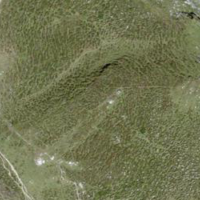
EUNIS habitat code: 26
Species observed at this site:
Arnica montana